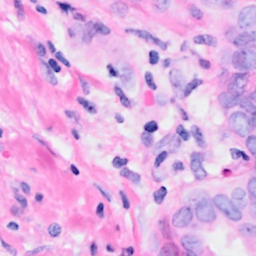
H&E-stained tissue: Breast